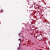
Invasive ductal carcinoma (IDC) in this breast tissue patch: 0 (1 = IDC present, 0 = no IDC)